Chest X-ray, PA view. Patient: 73 years old, sex M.
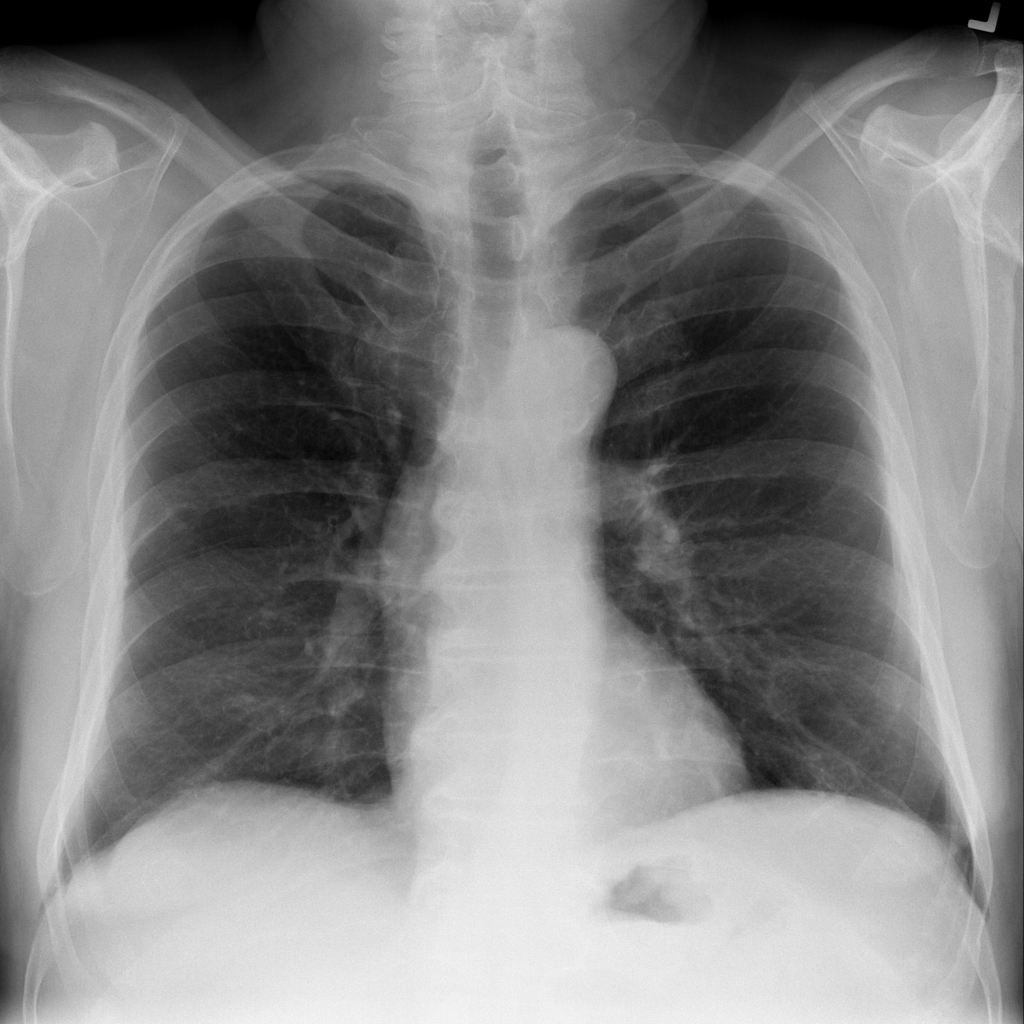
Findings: No Finding